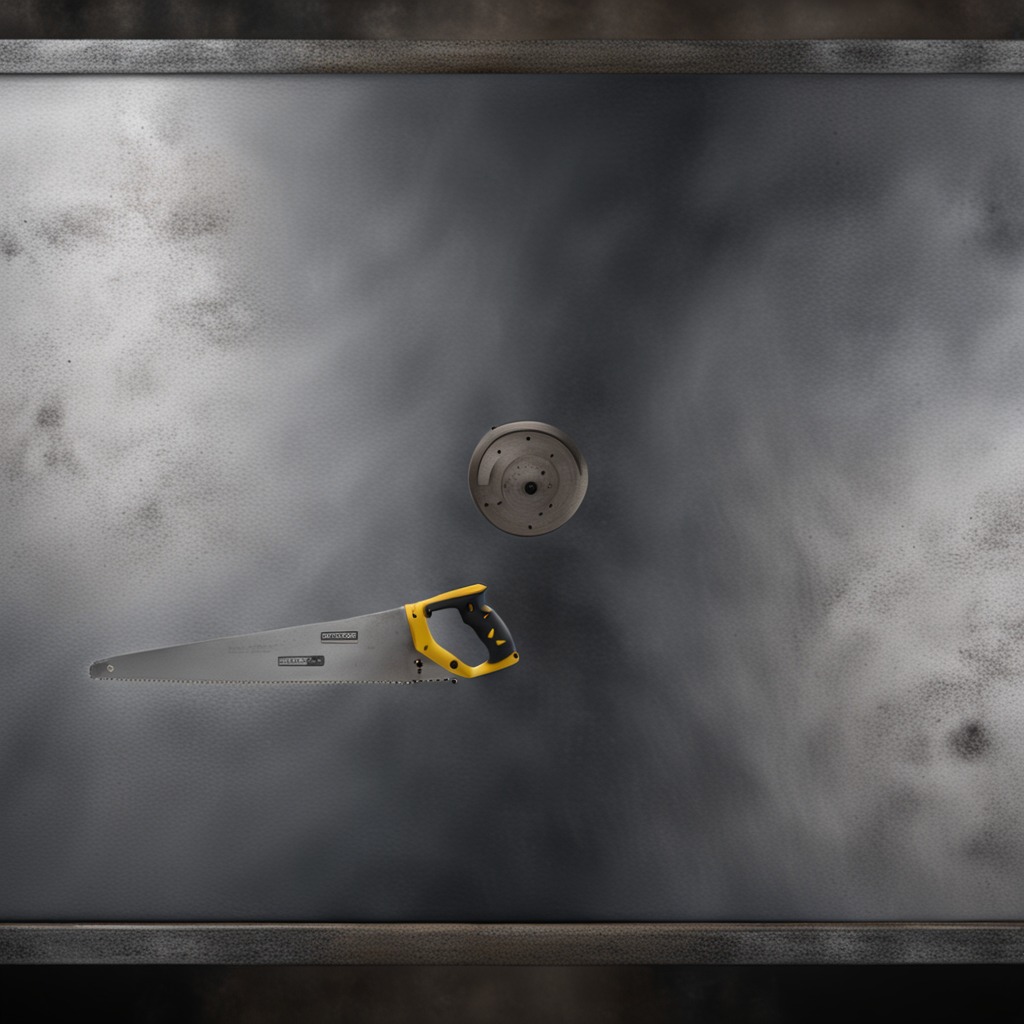
A metal saw is lying on the cold steel table in a mining workshop.